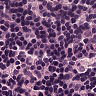
Metastatic tissue present: no